Interaction volume radius: 5 \u00c5
Interaction volume height: 10 \u00c5
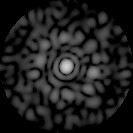
Disorder parameter: 0.8982